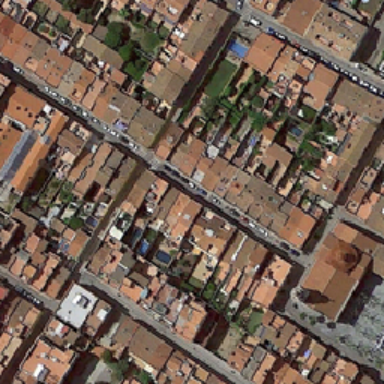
Many cars are parked beside the road .